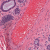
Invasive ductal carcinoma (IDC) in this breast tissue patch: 0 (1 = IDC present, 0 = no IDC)